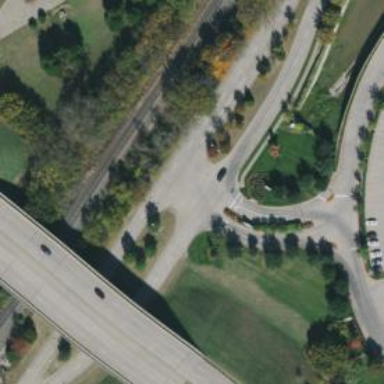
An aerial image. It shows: Tertiary link road.